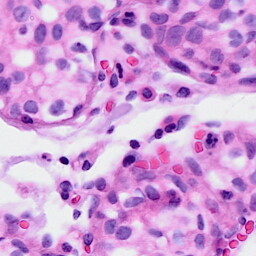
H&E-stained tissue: Breast